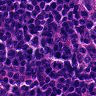
Metastatic tissue present: no